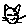
Label: cat